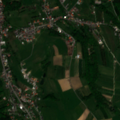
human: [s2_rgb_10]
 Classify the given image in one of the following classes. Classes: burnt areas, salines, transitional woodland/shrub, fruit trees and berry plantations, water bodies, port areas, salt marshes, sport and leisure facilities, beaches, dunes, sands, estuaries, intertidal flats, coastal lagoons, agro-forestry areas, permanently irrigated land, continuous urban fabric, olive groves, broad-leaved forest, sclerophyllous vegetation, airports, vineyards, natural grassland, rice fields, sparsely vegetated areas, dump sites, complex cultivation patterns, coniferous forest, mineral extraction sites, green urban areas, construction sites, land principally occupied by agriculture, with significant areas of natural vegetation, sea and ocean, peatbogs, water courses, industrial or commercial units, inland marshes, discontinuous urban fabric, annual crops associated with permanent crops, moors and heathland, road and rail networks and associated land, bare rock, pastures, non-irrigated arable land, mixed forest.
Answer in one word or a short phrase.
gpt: discontinuous urban fabric, non-irrigated arable land, complex cultivation patterns, mixed forest